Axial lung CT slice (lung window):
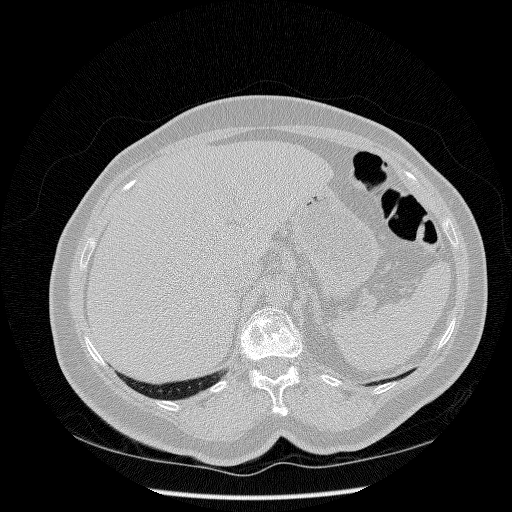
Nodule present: no